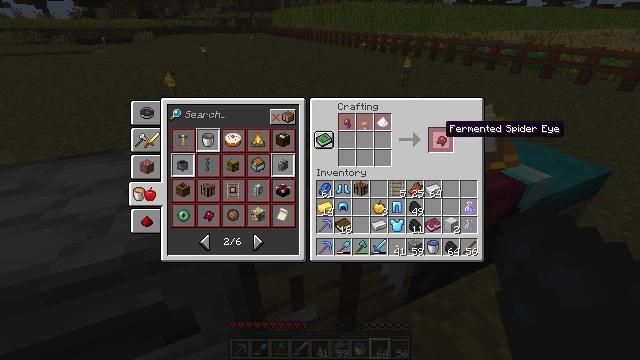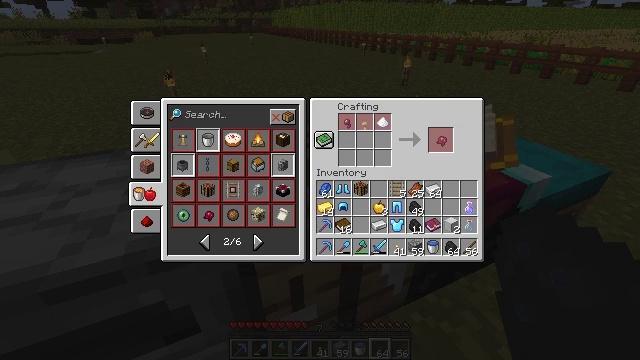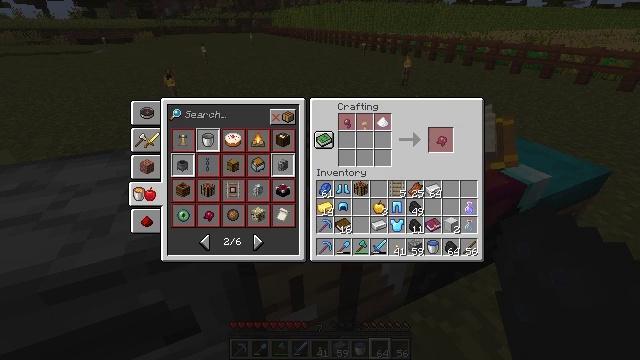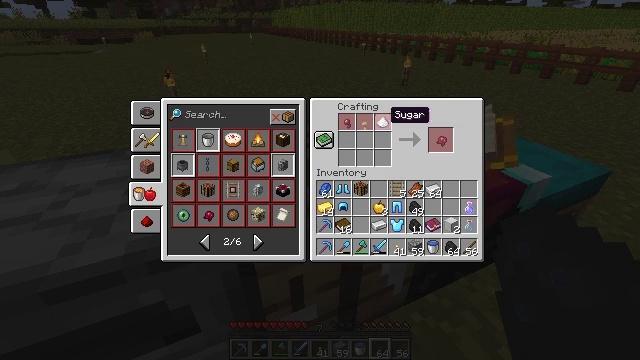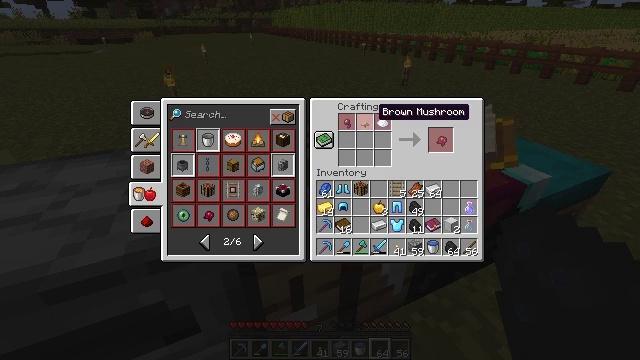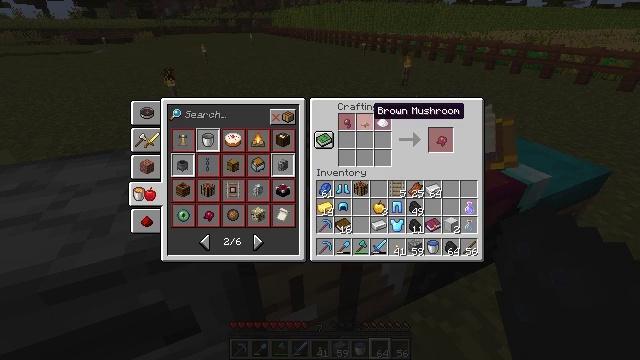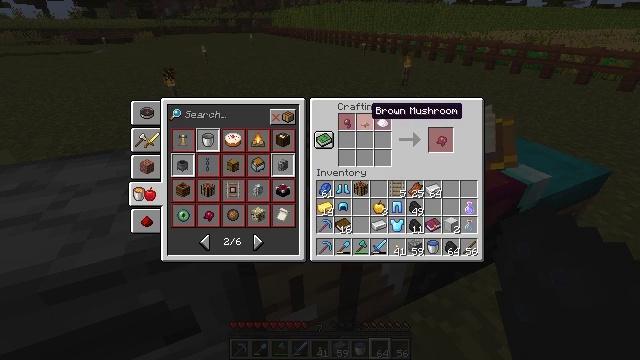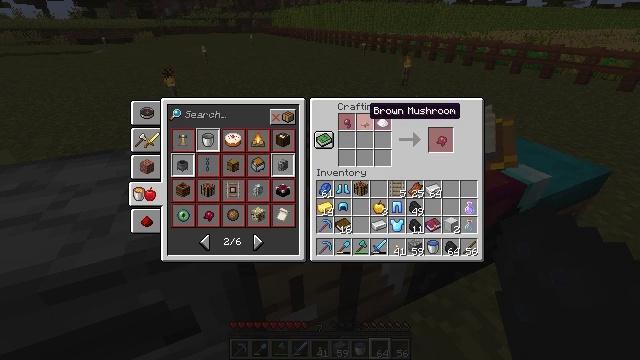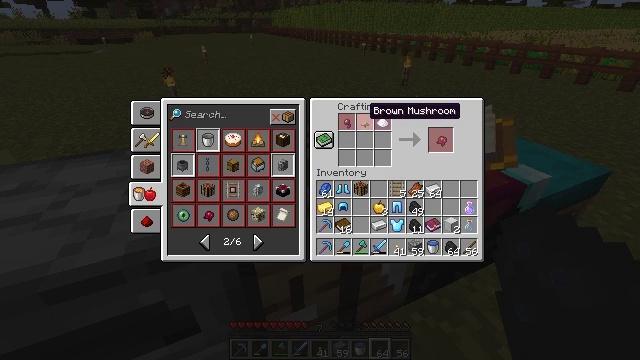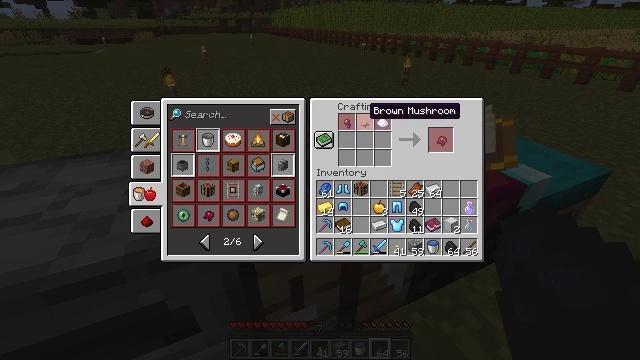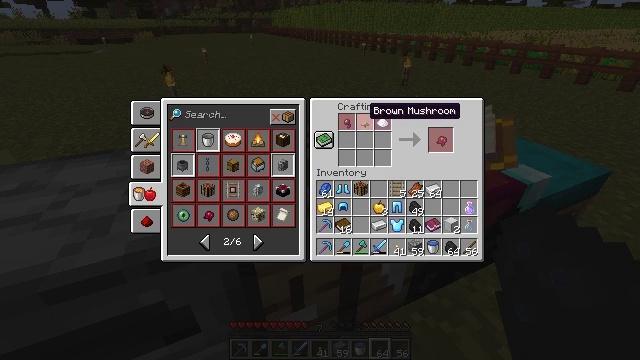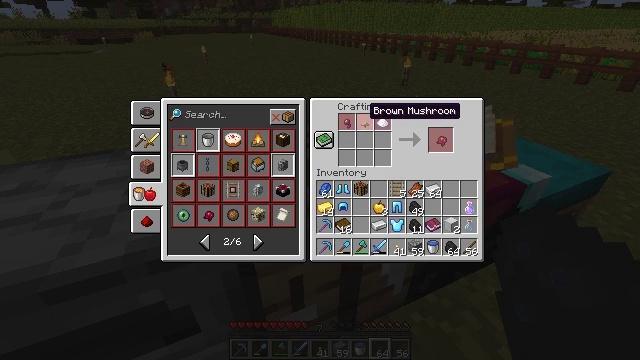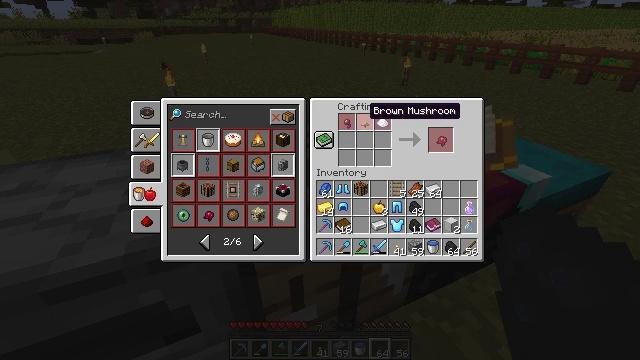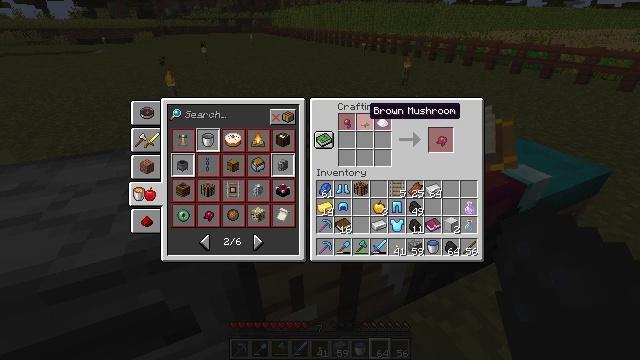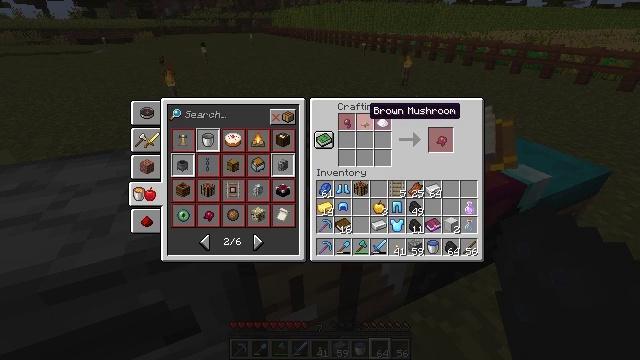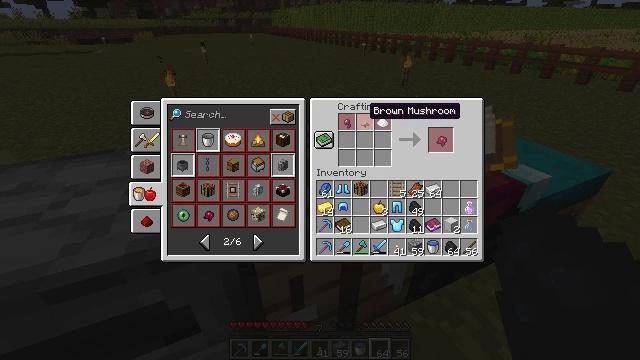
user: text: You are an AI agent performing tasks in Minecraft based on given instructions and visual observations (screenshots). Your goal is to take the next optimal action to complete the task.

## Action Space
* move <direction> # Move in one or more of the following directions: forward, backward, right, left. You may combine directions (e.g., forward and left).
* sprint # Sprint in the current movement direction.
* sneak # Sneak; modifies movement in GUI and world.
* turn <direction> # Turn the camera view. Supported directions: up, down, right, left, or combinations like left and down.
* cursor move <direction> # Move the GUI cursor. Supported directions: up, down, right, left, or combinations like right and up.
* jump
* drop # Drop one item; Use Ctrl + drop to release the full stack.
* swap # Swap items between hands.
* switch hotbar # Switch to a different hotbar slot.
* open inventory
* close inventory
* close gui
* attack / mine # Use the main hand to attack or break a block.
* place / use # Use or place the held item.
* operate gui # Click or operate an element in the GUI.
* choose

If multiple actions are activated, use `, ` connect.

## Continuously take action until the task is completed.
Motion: motion action
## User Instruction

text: Interact with the crafting table to create a fermented spider eye.
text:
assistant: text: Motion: cursor move left
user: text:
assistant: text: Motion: cursor move left
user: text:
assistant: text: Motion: cursor move left
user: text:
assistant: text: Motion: cursor move left
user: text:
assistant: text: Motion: no_op
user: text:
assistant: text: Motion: no_op
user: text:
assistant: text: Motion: no_op
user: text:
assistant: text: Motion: no_op
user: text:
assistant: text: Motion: no_op
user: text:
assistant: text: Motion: no_op
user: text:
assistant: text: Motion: no_op
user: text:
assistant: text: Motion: no_op
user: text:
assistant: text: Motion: no_op
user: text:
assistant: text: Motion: no_op
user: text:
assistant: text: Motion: no_op
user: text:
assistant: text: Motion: no_op
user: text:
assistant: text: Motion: no_op
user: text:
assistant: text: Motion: no_op
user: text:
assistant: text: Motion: no_op
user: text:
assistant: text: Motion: no_op
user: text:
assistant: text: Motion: no_op
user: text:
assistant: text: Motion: no_op
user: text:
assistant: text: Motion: no_op
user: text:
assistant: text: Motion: no_op
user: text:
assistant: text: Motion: no_op
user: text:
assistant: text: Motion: no_op
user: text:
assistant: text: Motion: no_op
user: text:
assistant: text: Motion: cursor move right
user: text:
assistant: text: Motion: no_op
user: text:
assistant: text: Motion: no_op